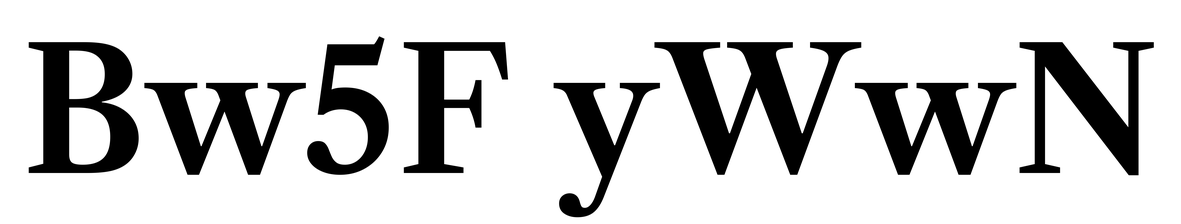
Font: LibreCaslonText_SemiBold